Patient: sex F, age 71
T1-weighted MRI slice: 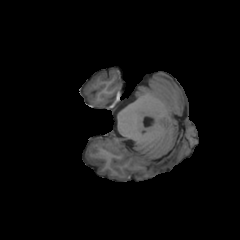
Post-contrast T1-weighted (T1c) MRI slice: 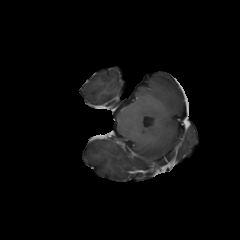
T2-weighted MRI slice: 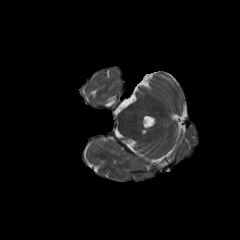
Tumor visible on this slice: no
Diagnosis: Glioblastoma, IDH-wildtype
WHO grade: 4